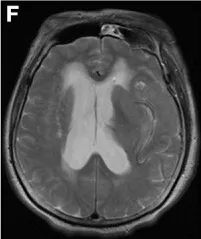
Caused supratentorial obstructive hydrocephalus.
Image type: radiology (mri)